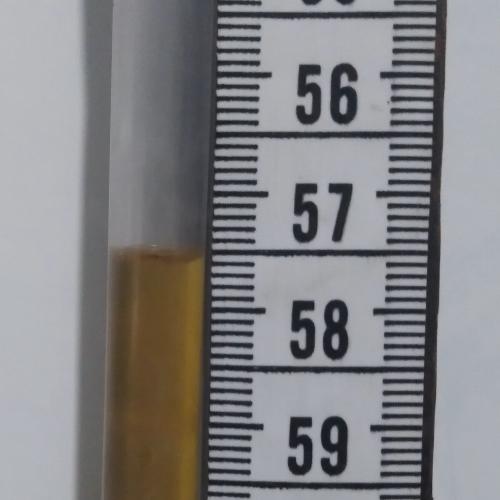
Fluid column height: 57.6 cm